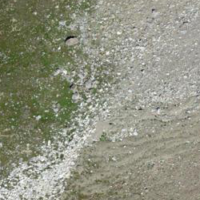
EUNIS habitat code: 48
Species observed at this site:
Gentianella campestris
Saxifraga aizoides